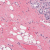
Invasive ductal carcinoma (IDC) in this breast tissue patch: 0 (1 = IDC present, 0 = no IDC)